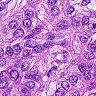
Metastatic tissue present: yes